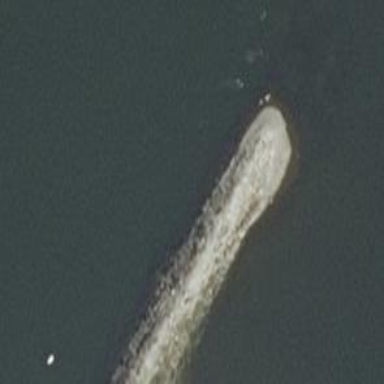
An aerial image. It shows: Breakwater structure.